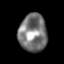
Tissue: lung
Cell type: Epithelial cells
Senescence score: 0.2334
Nuclear area (px): 1041
Mean DAPI intensity: 120.384